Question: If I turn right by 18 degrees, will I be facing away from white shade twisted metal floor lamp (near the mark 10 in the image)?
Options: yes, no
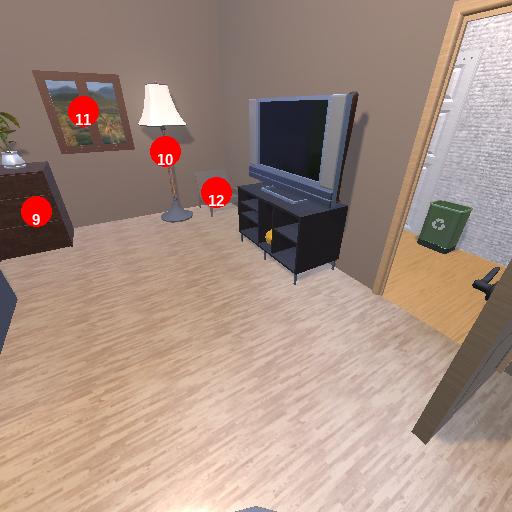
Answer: yes